Field crop: tomato
Growth stage: 1
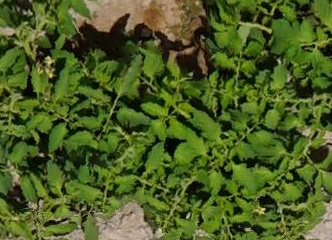
Species: tomato